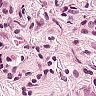
Metastatic tissue present: yes